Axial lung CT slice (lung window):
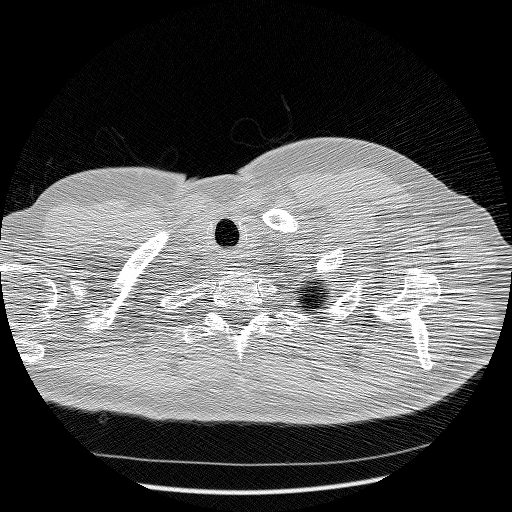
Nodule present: no